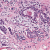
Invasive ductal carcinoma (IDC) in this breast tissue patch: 1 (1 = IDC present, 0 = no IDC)